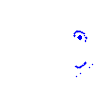
Particle: pion